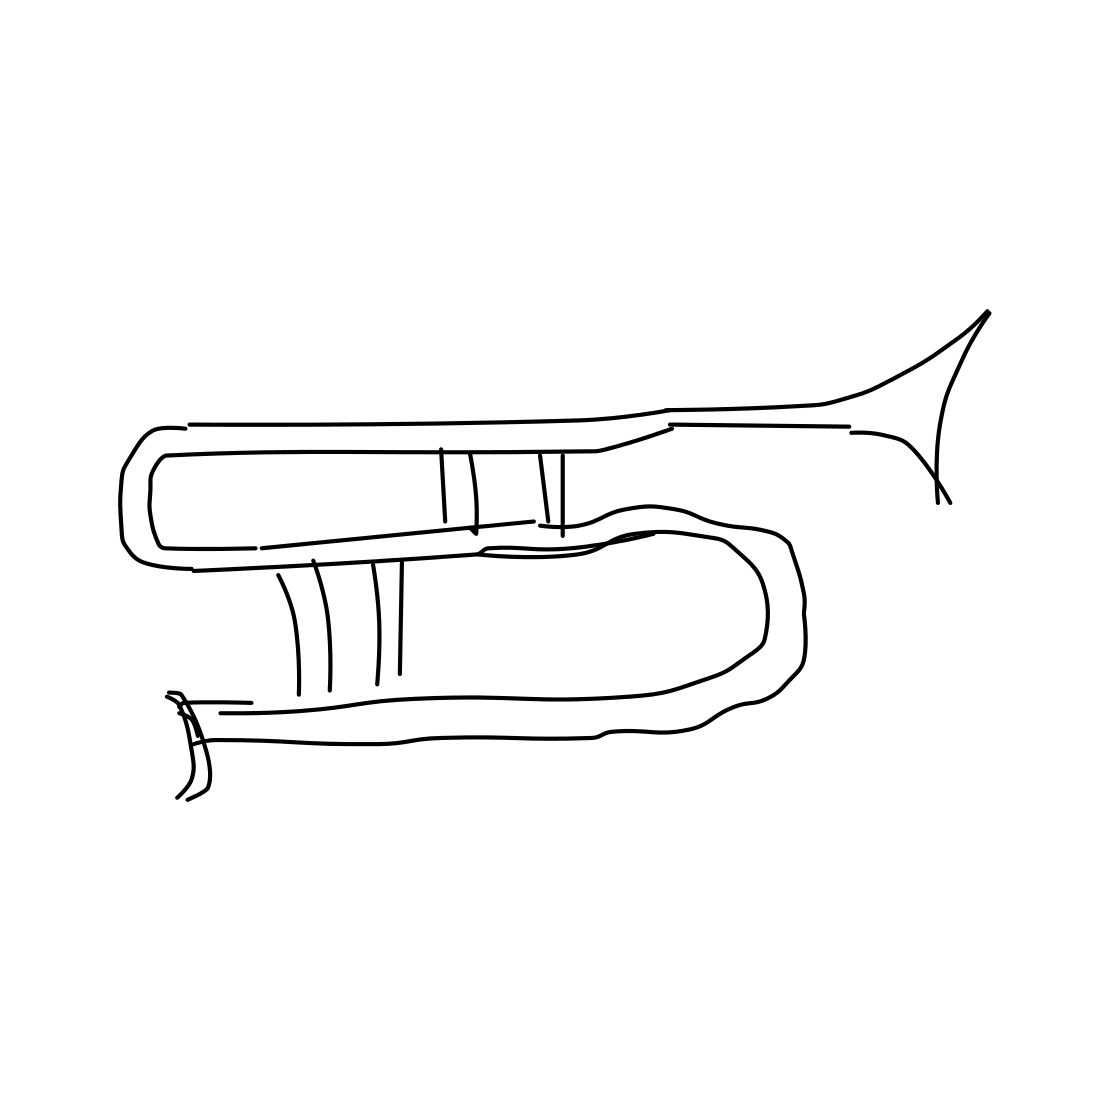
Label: trombone